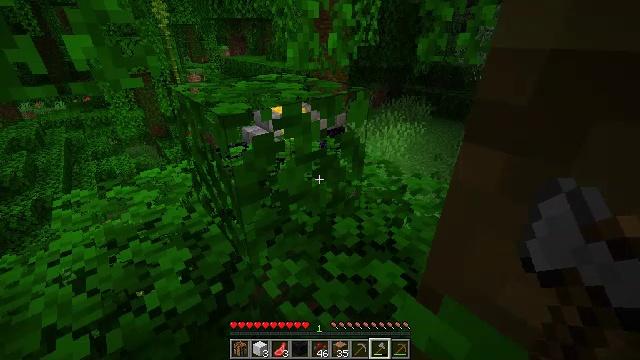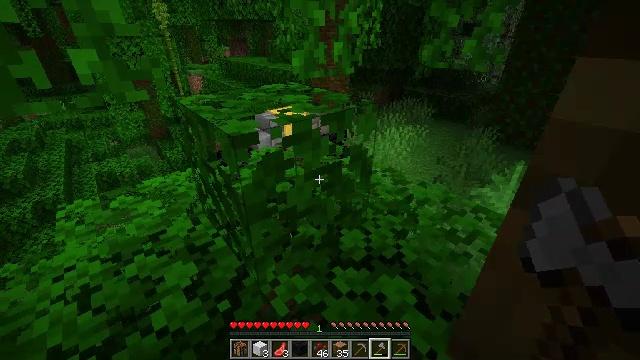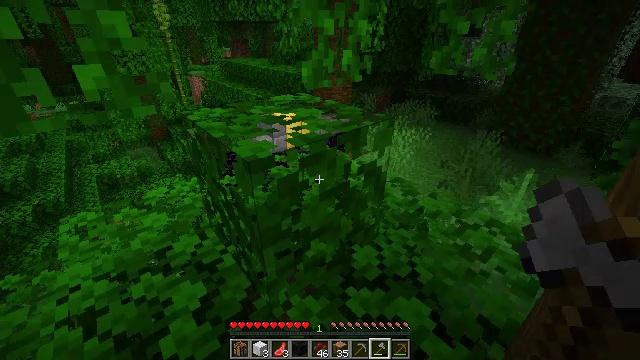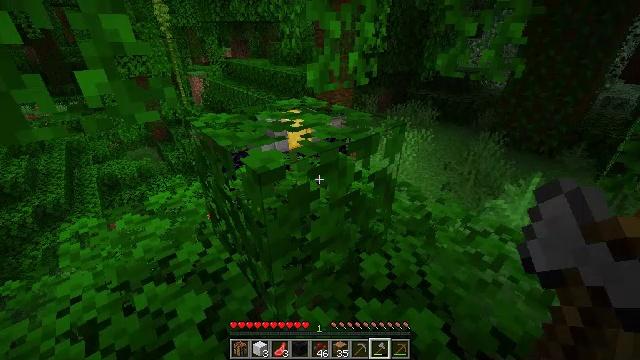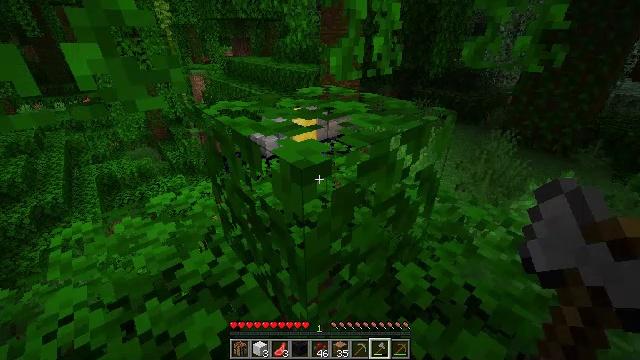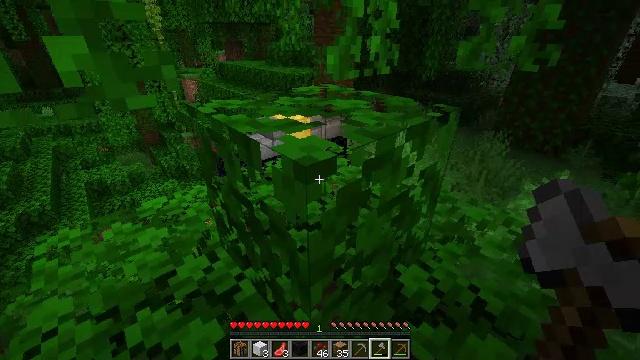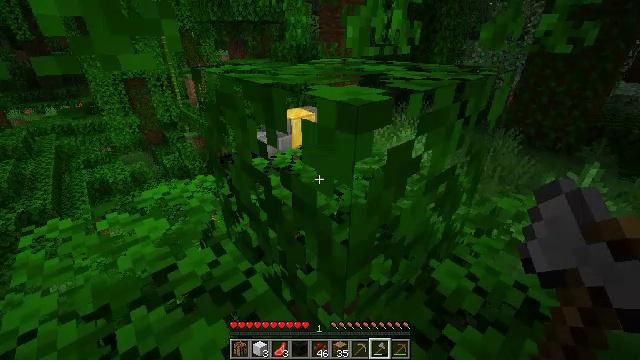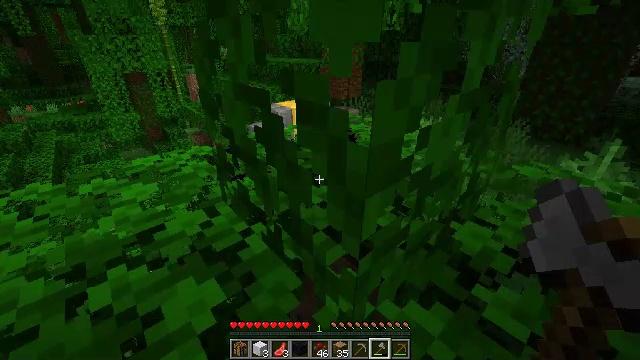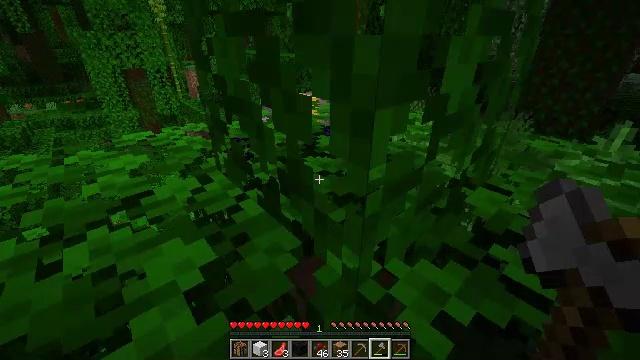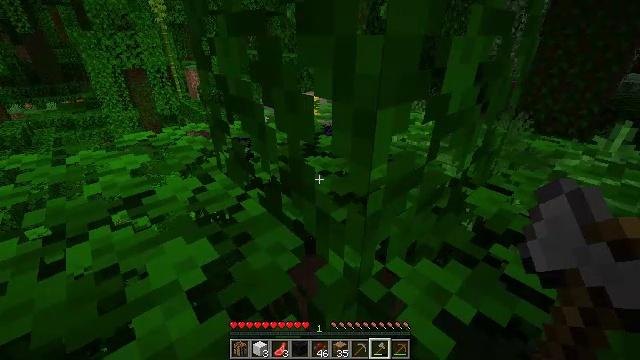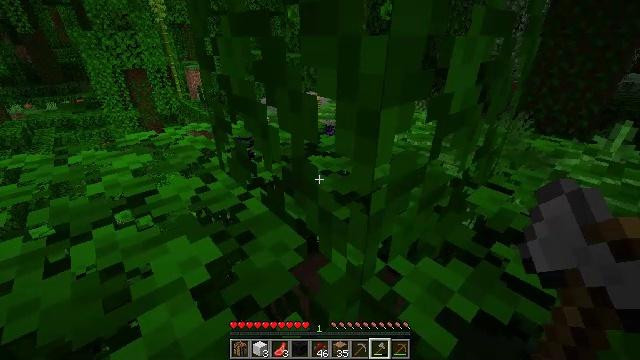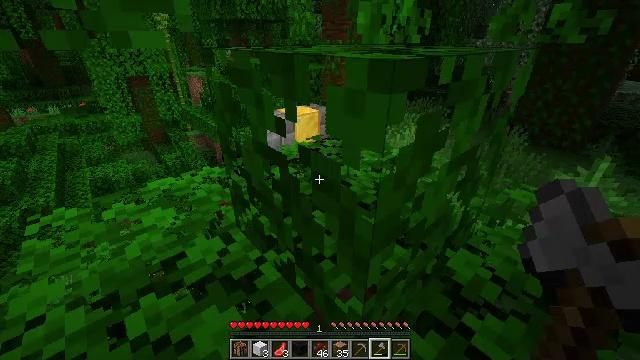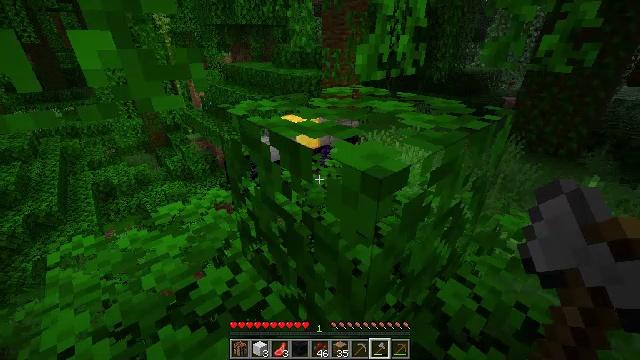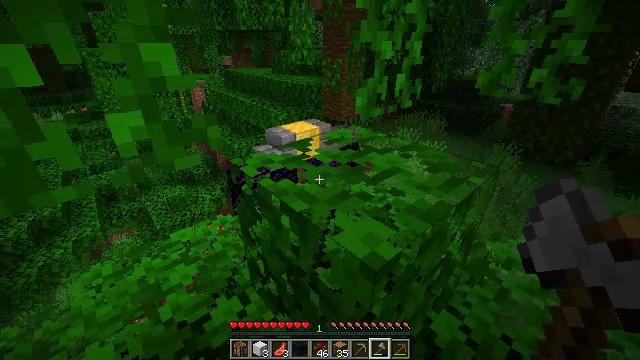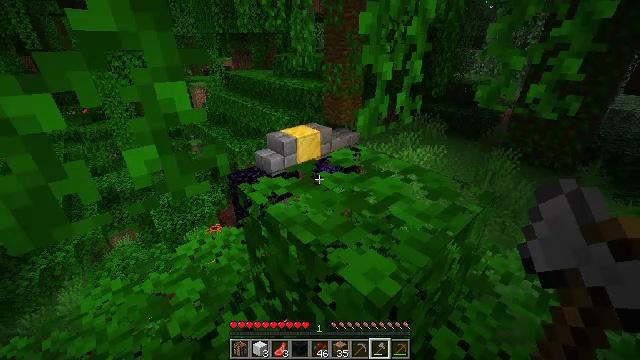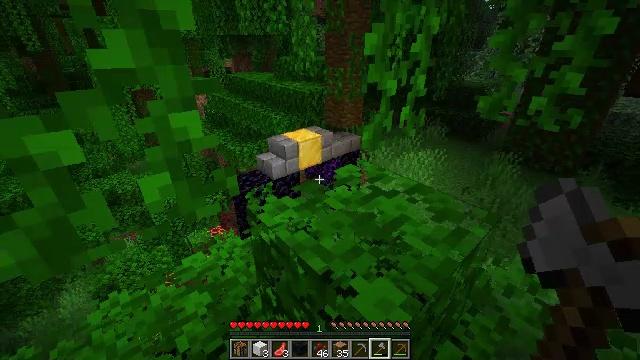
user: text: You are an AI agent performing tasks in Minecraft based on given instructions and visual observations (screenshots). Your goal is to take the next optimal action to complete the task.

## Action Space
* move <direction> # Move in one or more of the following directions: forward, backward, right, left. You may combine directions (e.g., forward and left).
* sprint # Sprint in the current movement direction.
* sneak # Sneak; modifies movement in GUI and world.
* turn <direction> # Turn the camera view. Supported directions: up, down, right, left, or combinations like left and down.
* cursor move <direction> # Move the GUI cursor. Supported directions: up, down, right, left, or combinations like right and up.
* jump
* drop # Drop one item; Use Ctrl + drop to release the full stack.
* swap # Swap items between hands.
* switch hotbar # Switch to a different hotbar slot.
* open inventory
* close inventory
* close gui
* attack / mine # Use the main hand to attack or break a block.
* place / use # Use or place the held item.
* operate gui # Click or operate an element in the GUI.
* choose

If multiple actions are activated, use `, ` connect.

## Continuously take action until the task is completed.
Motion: motion action
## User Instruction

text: Clear the jungle leaves to make way.
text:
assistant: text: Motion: move forward and move left, jump
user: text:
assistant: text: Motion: move forward and move left, jump
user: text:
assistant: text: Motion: move forward and move left, jump
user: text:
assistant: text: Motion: move forward and move left, jump
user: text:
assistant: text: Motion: move forward and move left, turn right
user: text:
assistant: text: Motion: move forward and move left
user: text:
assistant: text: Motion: move forward and move left
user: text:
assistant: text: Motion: move forward and move left
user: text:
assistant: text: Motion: move forward and move left
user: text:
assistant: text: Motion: move forward and move left
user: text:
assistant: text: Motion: move forward and move left, jump
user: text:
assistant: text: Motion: move forward and move left, jump
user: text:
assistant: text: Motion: move forward and move left, jump
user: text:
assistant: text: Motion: move forward and move left, jump
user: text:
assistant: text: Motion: move forward and move left, jump
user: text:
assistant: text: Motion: move forward and move left, jump
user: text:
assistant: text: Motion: move forward and move left, jump
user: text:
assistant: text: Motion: move forward and move left, jump
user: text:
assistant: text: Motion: move forward and move left
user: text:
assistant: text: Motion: move forward and move left
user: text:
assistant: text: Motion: move forward and move left
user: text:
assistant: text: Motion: move forward and move left
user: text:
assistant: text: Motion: move forward and move left
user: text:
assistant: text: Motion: move forward, turn right and down
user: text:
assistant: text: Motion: move forward, turn right and down
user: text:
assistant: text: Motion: move forward, turn right and down
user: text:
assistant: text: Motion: move forward, turn right and down
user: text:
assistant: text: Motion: move forward
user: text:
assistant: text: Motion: move forward
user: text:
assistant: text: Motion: move forward